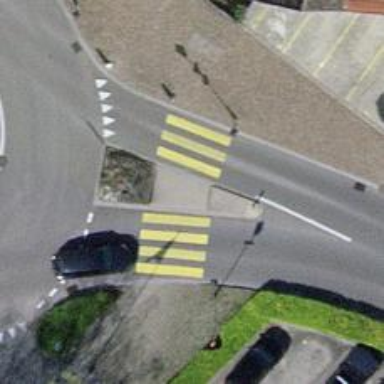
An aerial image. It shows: Zebra crossing on the road.